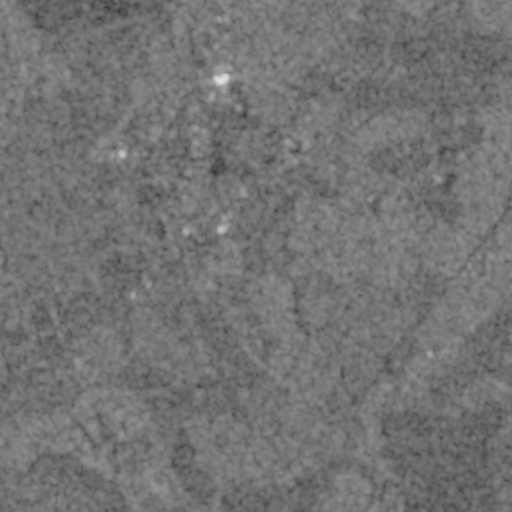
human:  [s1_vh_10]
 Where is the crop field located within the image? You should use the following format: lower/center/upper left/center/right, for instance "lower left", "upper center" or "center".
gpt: The crop field is located in the upper right of the image.
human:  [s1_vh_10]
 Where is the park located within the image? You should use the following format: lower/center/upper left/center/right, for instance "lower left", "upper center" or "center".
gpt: The park is located in the center left of the image.
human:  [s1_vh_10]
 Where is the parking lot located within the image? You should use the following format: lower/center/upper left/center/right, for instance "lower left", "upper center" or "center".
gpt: The parking lot is located in the center left of the image.
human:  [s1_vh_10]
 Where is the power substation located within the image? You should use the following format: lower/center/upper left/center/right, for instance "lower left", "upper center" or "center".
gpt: The power substation is located in the lower left of the image.
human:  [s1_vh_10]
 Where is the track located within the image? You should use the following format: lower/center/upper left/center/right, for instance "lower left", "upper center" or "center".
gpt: The track is located in the center left of the image.
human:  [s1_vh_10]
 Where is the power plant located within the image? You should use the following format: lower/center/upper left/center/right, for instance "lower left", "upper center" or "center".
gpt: There is no power plant in the image.

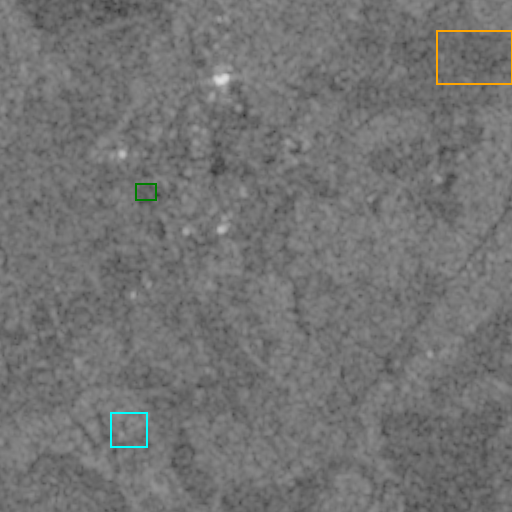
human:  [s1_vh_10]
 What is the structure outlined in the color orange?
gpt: The structure outlined in orange is a crop field.
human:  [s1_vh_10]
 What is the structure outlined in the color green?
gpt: The structure outlined in green is a park.
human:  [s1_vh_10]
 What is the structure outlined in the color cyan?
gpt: The structure outlined in cyan is a power substation.
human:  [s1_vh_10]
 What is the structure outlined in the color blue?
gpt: There is no blue outline.